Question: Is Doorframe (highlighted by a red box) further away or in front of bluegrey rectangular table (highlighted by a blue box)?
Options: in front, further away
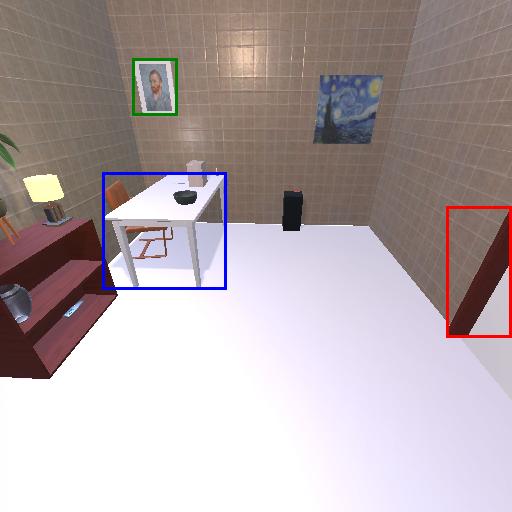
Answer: in front